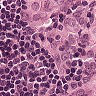
Metastatic tissue present: yes